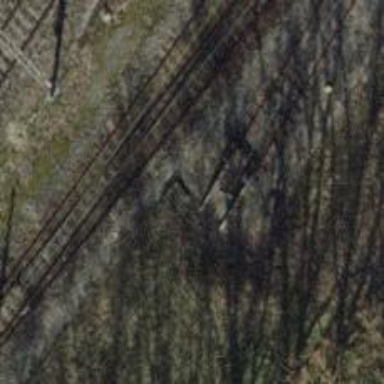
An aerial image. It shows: Railway buffer stop.